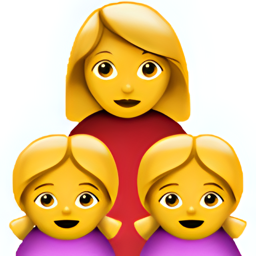
Name: family woman girl girl
Emoji: 👩‍👩‍👧
Group: People & Body
Sub-group: family